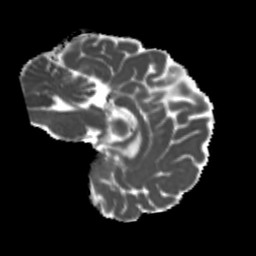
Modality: MD
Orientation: sagittal
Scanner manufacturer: siemens
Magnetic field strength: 3 T
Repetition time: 4 s
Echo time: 0.0594 s